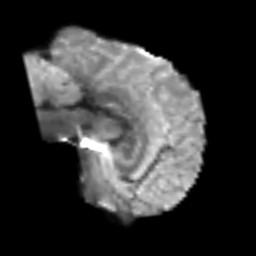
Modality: T2w
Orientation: sagittal
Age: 41
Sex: male
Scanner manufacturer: siemens
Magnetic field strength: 3 T
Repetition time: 6.1 s
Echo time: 0.101 s